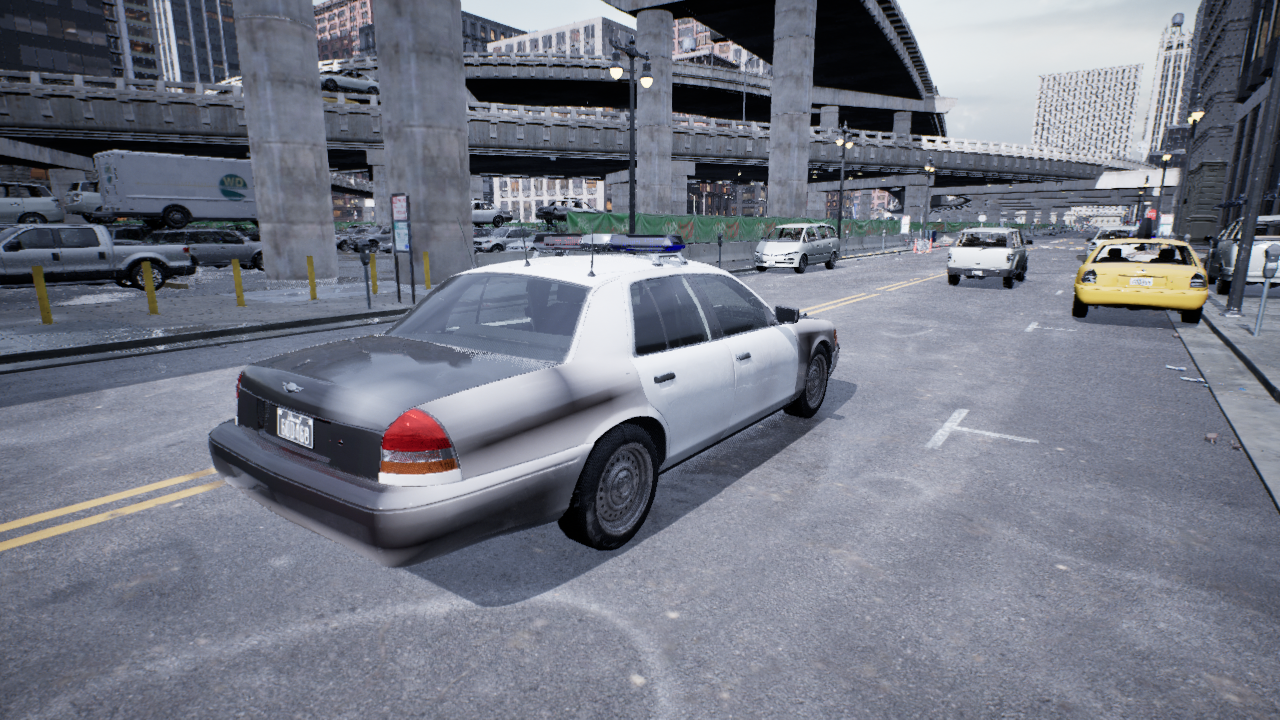
Venue: downtown
Lighting: overcast
Vehicle rig: sedan